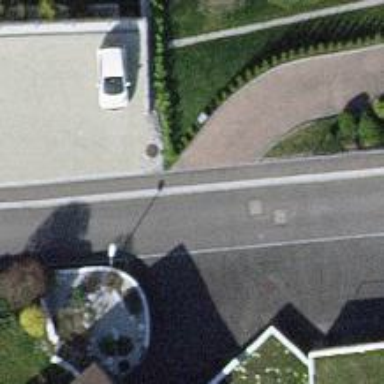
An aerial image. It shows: Asphalt footpath with unmarked crossing.